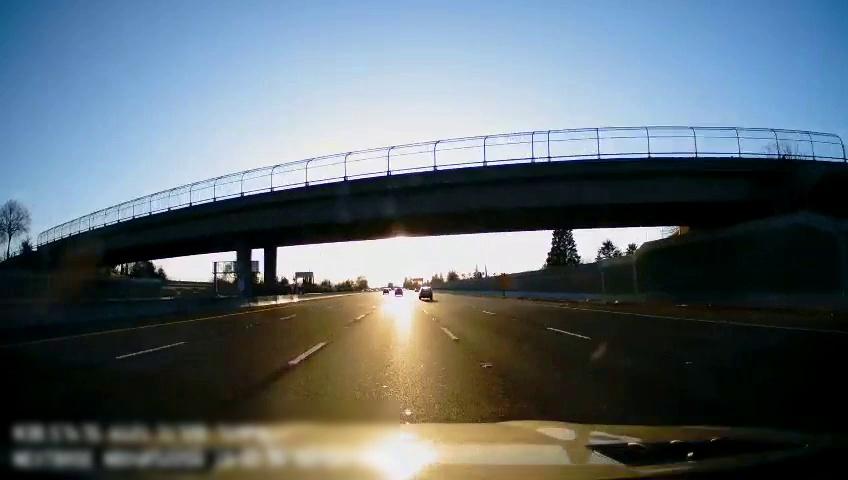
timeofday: Day
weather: Sunny
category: Drivable Space
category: Vehicles | SUV
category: Vehicles | Car
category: Lanes | Alternate Lane
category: Lanes | Alternate Lane
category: Lanes | Current Lane
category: Lanes | Current Lane
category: Lanes | Alternate Lane
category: Lanes | Alternate Lane